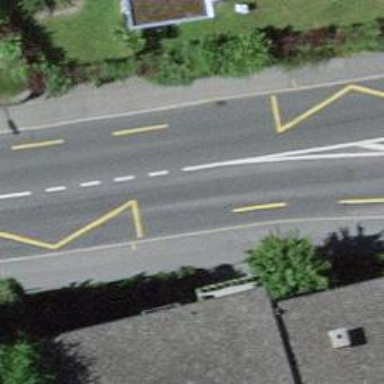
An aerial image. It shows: Platform for public transport. The platform is located by the road.